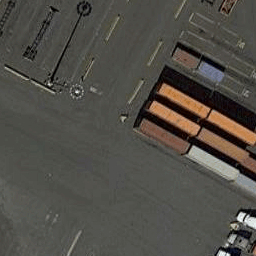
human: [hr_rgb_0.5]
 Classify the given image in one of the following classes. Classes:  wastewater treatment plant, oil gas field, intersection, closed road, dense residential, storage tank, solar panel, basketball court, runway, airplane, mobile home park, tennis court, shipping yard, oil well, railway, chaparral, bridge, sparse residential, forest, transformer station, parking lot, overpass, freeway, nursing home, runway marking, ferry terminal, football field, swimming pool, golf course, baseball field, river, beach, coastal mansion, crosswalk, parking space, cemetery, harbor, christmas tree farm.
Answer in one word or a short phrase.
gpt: shipping yard